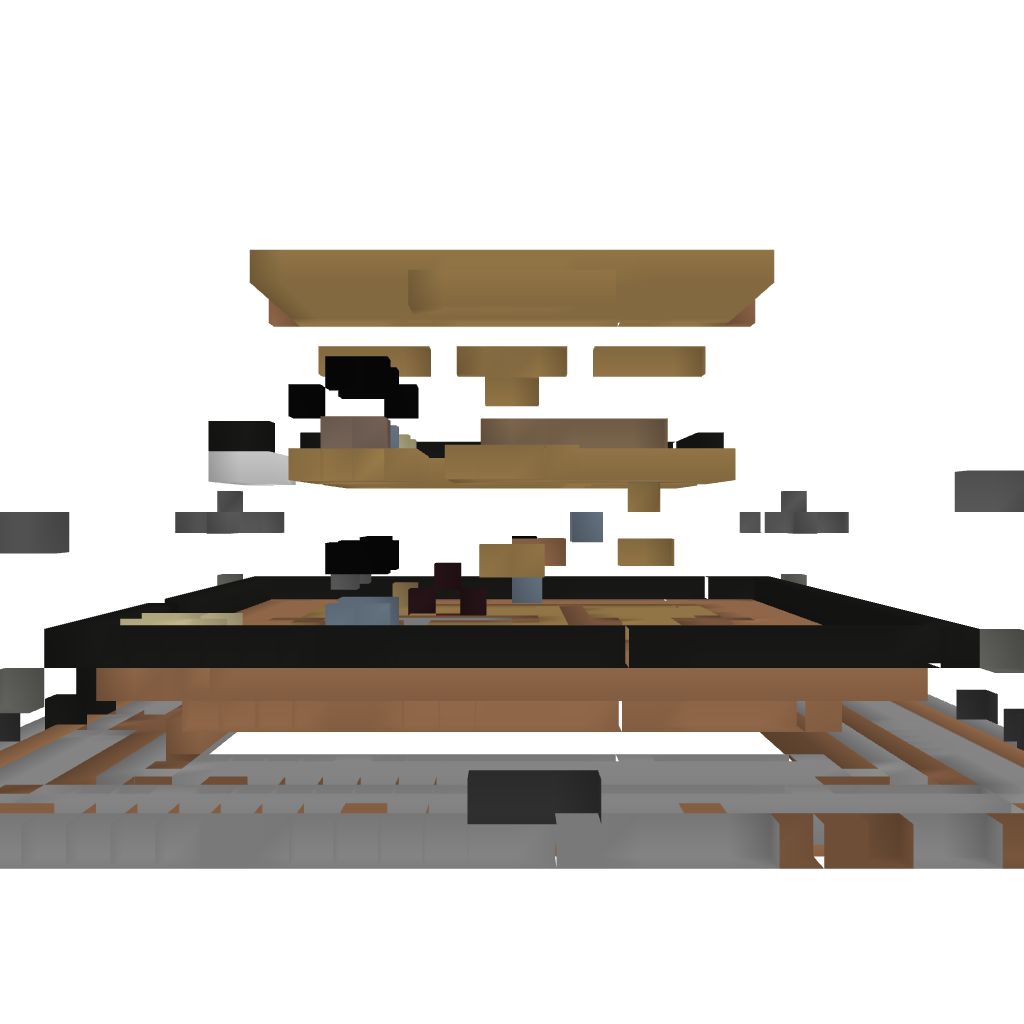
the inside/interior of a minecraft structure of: Modern House